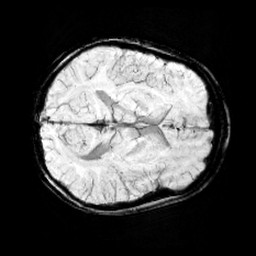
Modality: minIP
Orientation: axial
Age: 10
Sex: male
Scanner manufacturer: siemens
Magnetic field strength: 3 T
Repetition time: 0.027 s
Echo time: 0.02 s